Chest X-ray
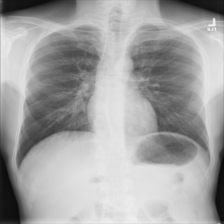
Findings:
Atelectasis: negative
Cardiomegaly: negative
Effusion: negative
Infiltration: negative
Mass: negative
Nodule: negative
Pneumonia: negative
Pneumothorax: negative
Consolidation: negative
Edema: negative
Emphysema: negative
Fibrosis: negative
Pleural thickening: negative
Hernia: negative